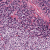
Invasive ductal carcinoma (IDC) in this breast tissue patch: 1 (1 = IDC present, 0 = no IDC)